The plot is a Hilbert-envelope spectrum of a rotating bearing's acceleration signal, annotated with the bearing's characteristic defect frequencies. What is the most likely bearing condition (normal, inner_race, outer_race, ball)?
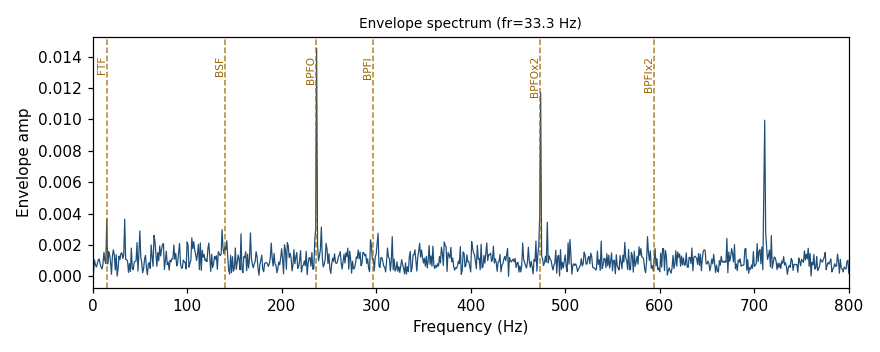
Answer: outer_race